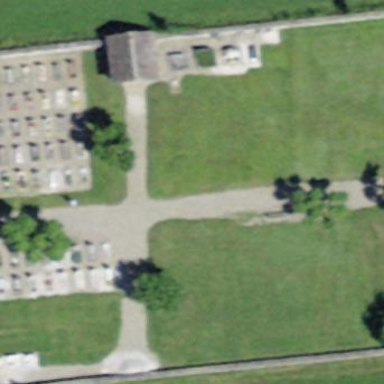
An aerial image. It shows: Cemetery.